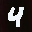
Label: 4